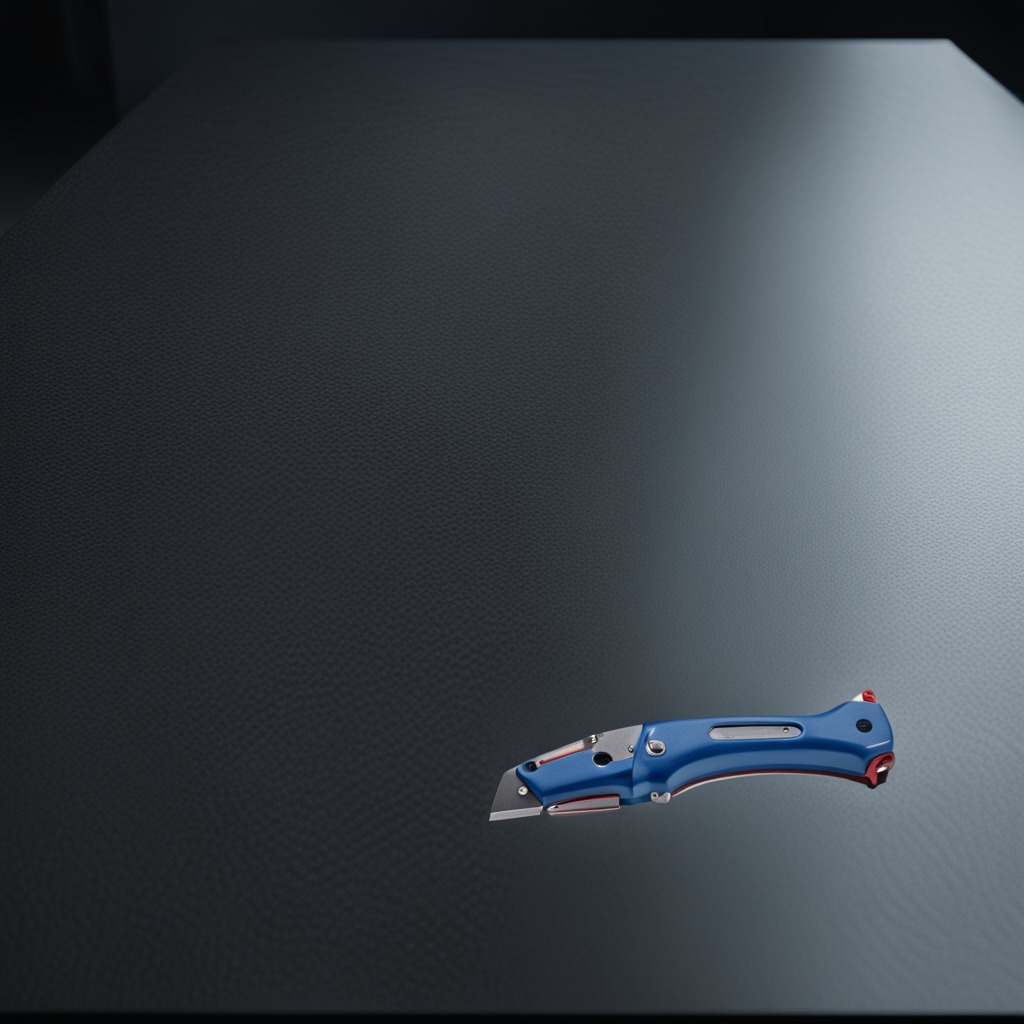
A utility knife is lying on a clean granite table inside a workshop at night.